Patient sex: F
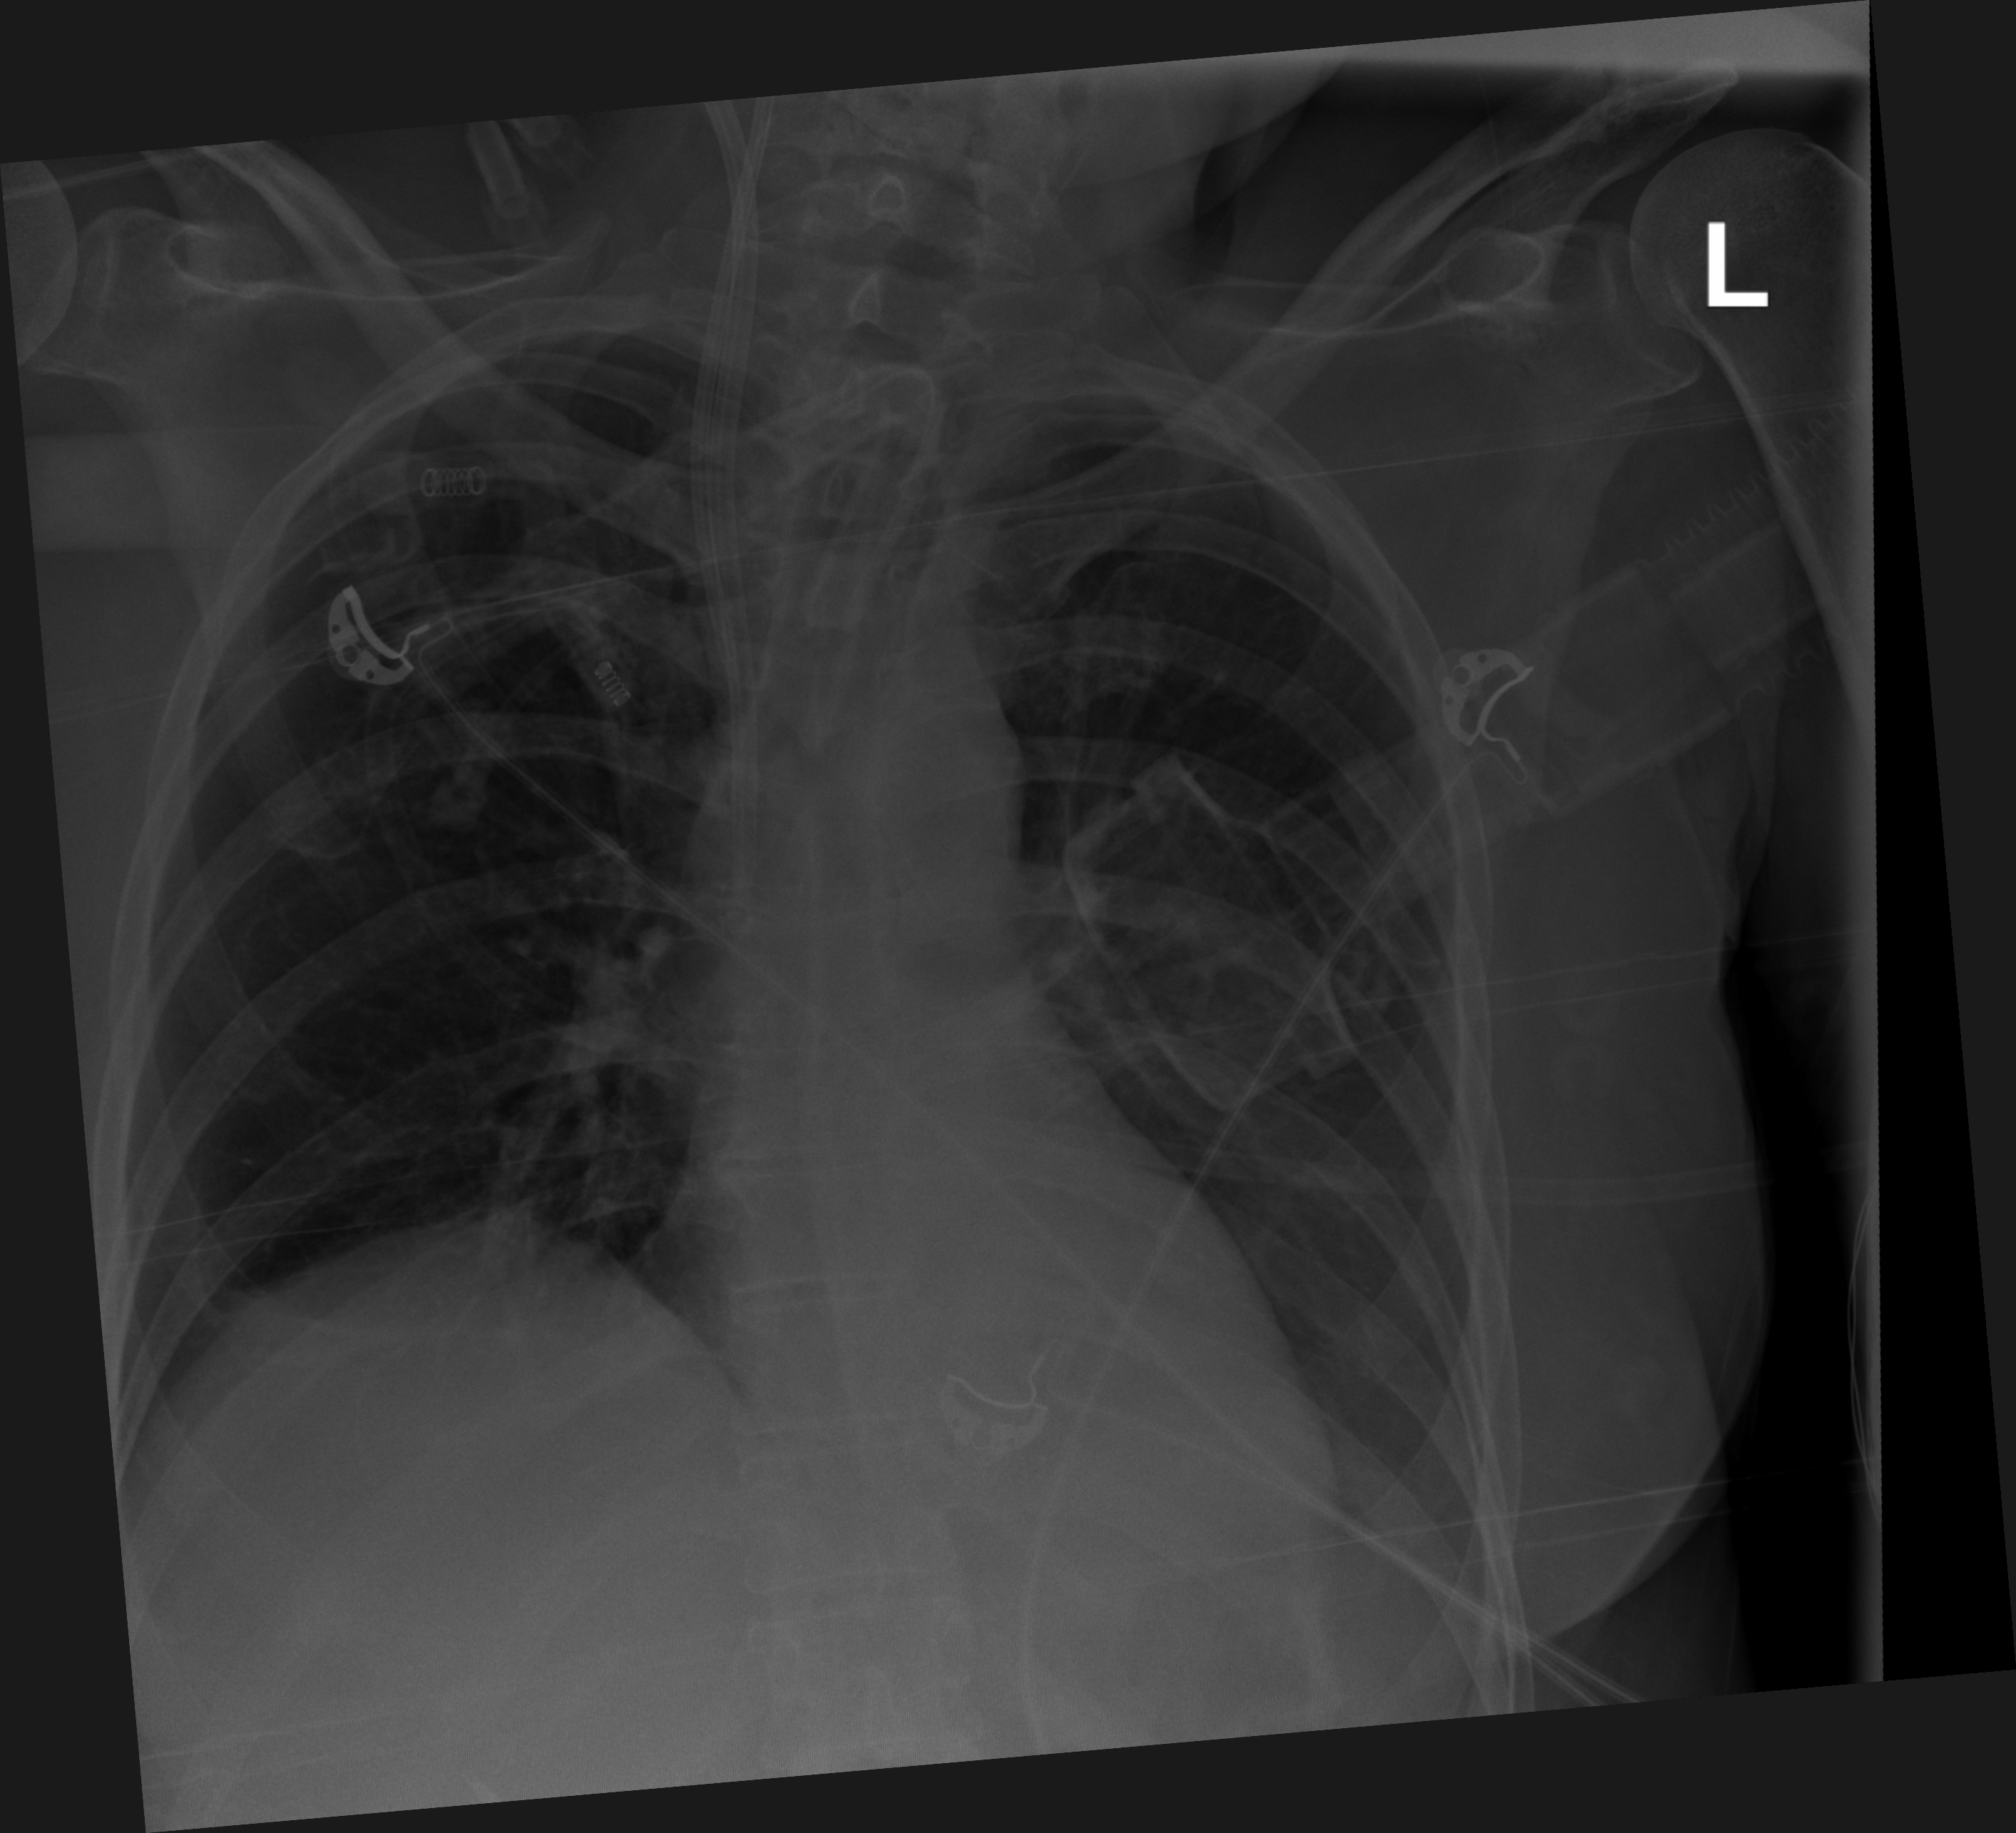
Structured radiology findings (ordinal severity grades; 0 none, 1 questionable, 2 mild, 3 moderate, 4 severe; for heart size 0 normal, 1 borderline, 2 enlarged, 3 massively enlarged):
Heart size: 0
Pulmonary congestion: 0
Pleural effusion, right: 1
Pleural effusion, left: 2
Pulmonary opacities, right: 0
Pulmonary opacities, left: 0
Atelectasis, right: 1
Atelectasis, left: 2